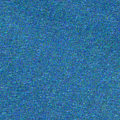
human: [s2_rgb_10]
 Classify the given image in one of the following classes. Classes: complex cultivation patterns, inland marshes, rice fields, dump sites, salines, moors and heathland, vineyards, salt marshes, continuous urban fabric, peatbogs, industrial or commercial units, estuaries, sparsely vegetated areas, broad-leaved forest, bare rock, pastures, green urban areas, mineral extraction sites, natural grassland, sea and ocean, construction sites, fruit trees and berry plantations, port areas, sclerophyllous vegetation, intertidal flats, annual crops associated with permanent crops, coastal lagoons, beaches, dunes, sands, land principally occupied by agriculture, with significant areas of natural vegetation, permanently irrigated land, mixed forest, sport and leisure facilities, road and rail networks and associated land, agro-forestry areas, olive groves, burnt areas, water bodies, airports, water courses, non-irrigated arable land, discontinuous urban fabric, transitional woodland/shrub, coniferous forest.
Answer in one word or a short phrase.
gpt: sea and ocean